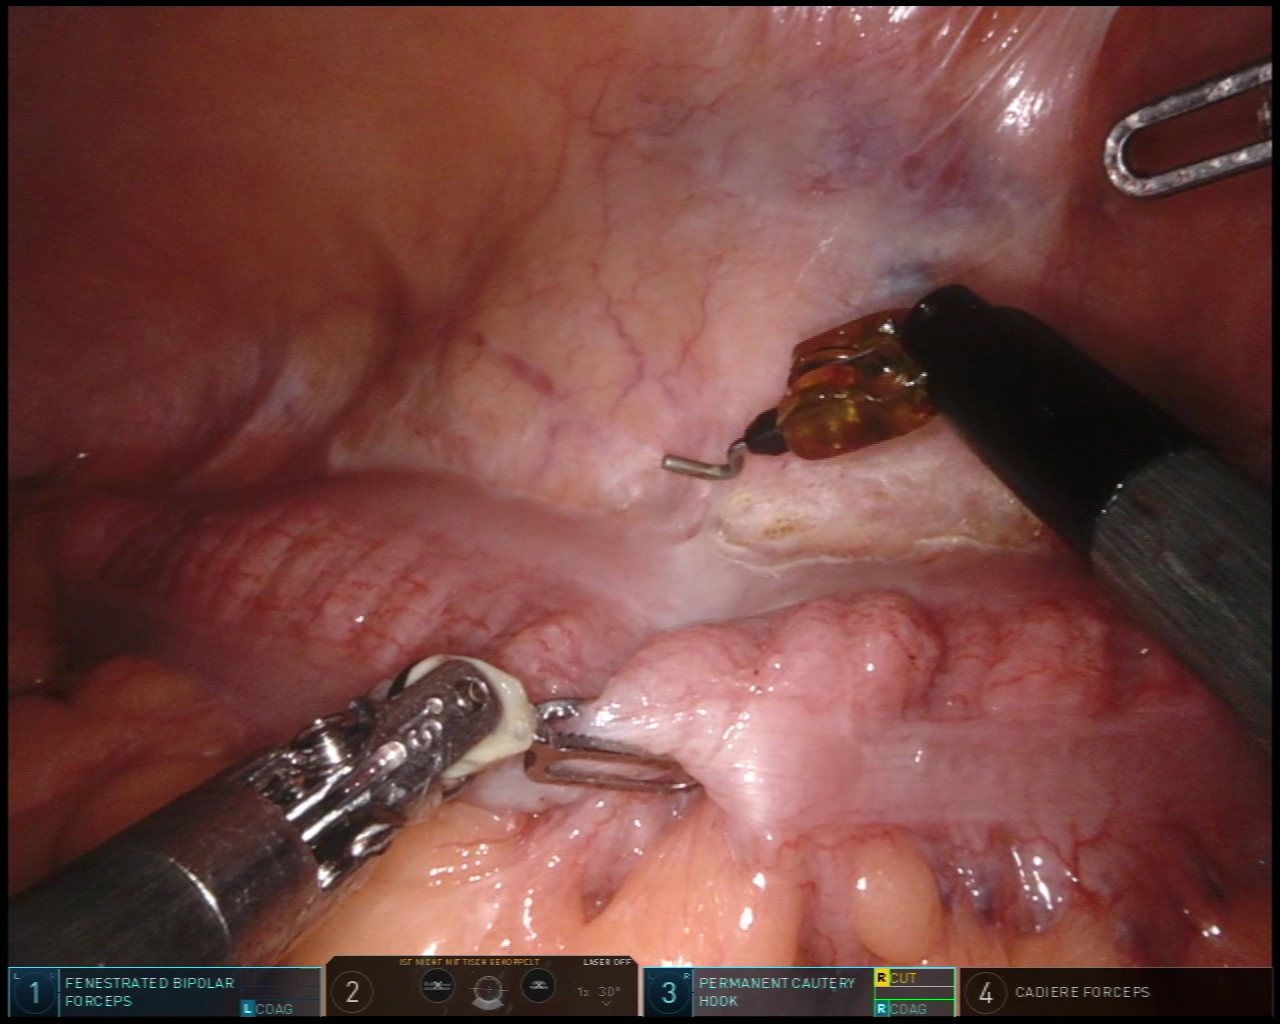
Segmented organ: abdominal_wall
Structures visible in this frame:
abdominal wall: yes
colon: yes
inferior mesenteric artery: no
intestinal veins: no
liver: no
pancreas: no
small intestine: no
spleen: no
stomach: no
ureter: no
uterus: no
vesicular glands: no